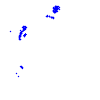
Particle: proton